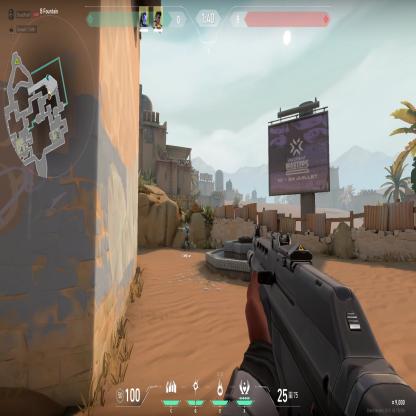
Label: teammate